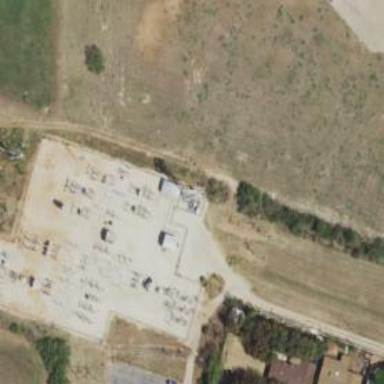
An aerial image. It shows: Power tower.